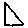
Label: triangle